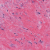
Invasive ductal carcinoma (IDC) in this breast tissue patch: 0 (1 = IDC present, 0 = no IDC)